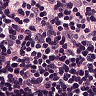
Metastatic tissue present: no